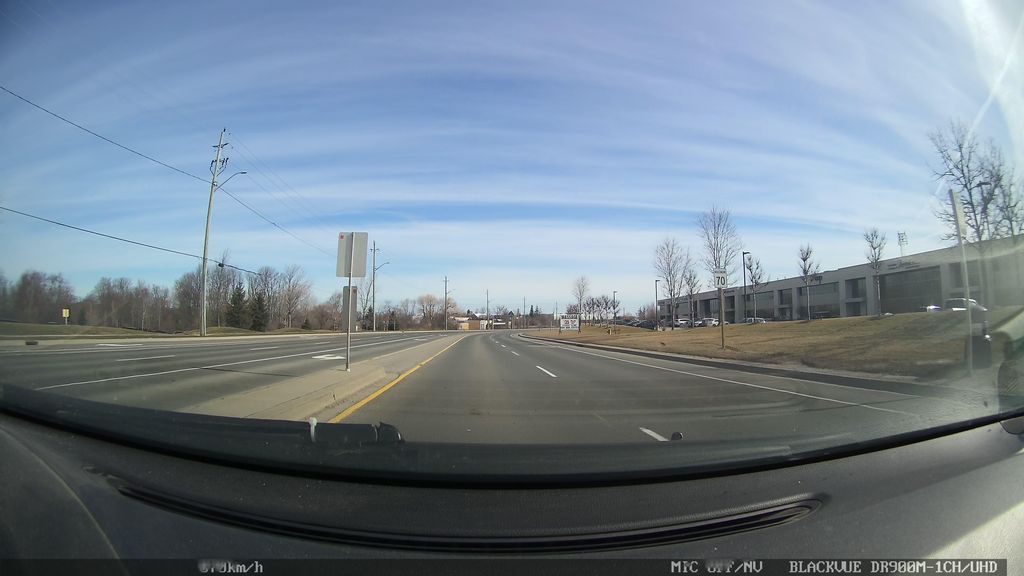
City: kitchener-waterloo